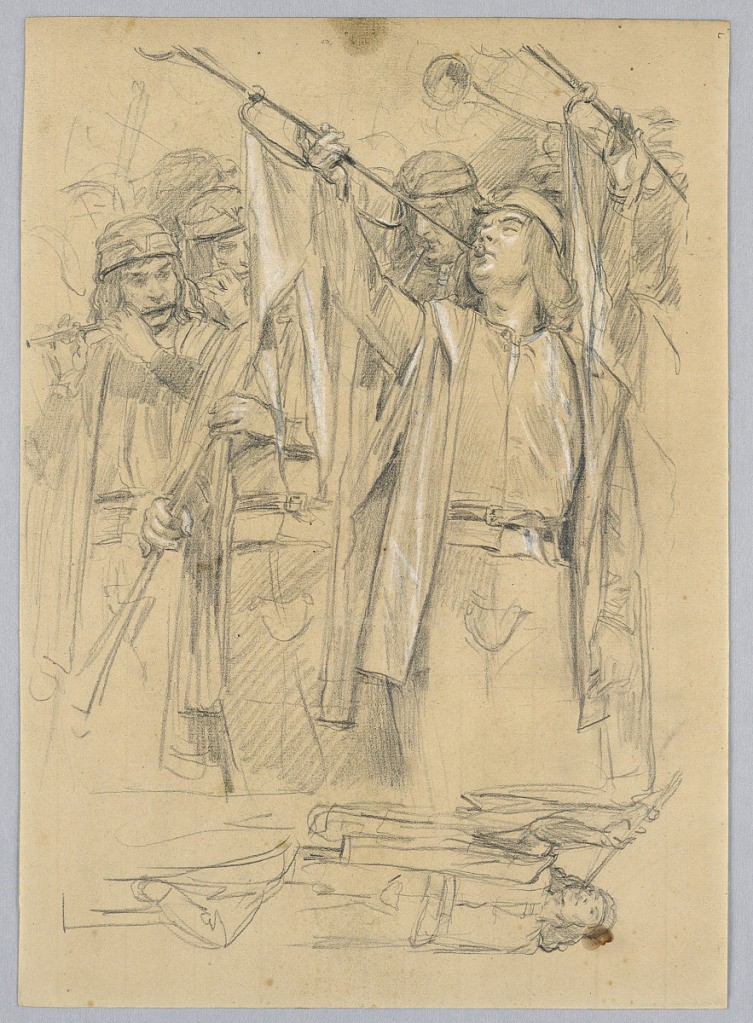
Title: Musicians Playing Trumpets and Flutes
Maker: Raimundo de Madrazo, Spanish, 1841–1920
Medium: Graphite and white chalk on paper
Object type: Drawing
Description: Two studies made for the painting The Return of Christopher Columbus to the Spanish Court, currently owned by the Italian Charities of America. The primary group depicts male musicians playing trumpets and flutes. The secondary group, at the bottom center of the page, features a trumpeter.